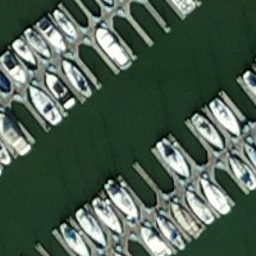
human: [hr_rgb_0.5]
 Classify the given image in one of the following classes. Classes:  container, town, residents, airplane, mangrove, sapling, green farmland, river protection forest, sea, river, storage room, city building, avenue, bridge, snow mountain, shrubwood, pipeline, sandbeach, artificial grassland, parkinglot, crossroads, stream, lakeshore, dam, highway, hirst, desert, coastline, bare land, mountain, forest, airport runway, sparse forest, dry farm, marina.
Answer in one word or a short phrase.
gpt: marina